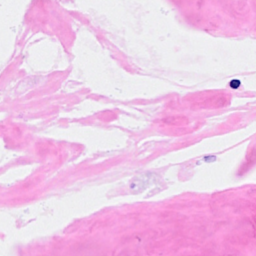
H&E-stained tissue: Breast